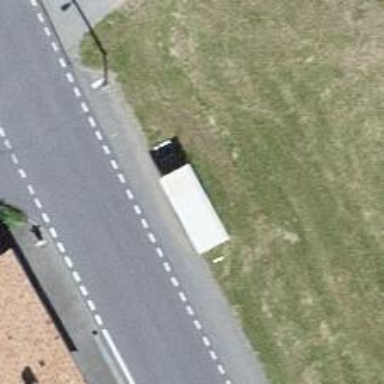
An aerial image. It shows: Bus stop with platform for public transport.